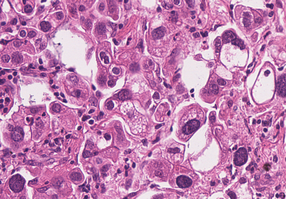
Tumor epithelial tissue: yes
Tumor-associated stroma tissue: yes
Normal tissue: no